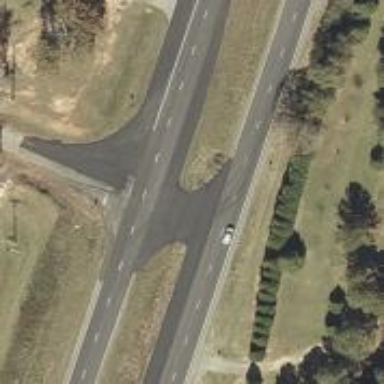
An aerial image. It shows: Dual carriageway expressway with asphalt surface. It is classified as trunk highway.